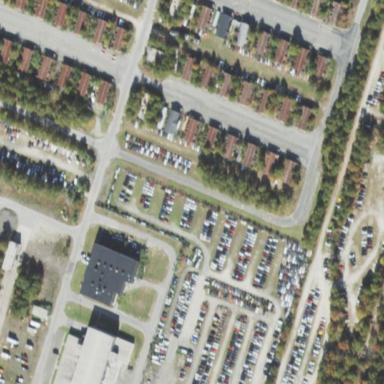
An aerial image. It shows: Industrial area designated as scrap yard.